Question: I'm trying to implement eligibility traces (forward looking), whose pseudocode can be found in the following image

I'm uncertain what the 'For all s, a' means (5th line from below). Where do they get that collection of 's, a' from?
If it's forward-looking, do loop forward from the current state to observe 's''?
Do you adjust every single 'e(s, a)'?
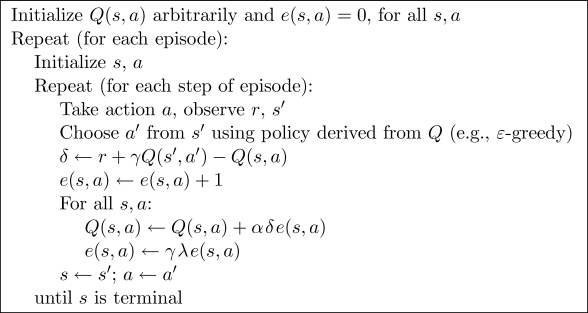
Answer: It's unfortunate that they've reused the variables s and a in two different scopes here, but yes, you adjust all e(s,a) values, e.g.,
'''
for every state s in your state space
for every action a in your action space
update Q(s,a)
update e(s,a)
'''
Note what's happening here. e(s,a) is getting incremented by an exponentially decreasing amount. But right before you go into that loop, you increment the e(s,a) corresponding to the state/action pair just visited. So that pair gets "reset" in a way -- it doesn't get the exponentially smaller update, and on the next iteration, it's update will continue to be larger than all the pairs you haven't recently visited. Every time you visit a state/action pair, you're increasing the weight it contributes to the update of Q for a few iterations.